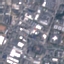
Land use / land cover class: Industrial